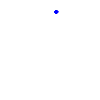
Particle: proton